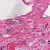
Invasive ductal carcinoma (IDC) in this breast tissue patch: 0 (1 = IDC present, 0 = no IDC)